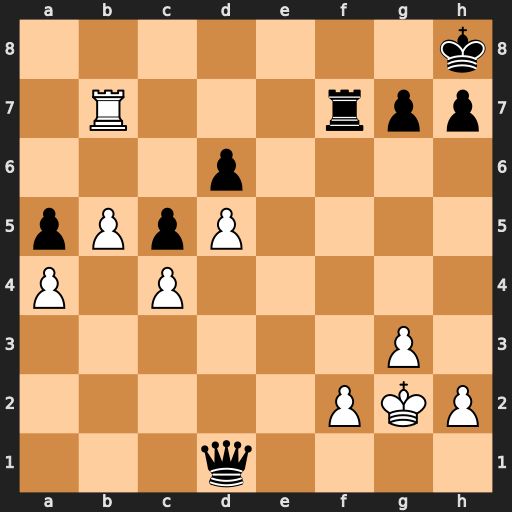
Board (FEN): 7k/1R3rpp/3p4/pPpP4/P1P5/6P1/5PKP/3q4
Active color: w
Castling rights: -
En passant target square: -
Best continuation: Rb8+ Rf8 Rxf8#